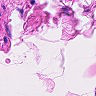
Metastatic tissue present: no